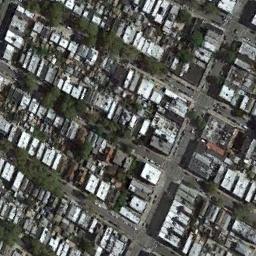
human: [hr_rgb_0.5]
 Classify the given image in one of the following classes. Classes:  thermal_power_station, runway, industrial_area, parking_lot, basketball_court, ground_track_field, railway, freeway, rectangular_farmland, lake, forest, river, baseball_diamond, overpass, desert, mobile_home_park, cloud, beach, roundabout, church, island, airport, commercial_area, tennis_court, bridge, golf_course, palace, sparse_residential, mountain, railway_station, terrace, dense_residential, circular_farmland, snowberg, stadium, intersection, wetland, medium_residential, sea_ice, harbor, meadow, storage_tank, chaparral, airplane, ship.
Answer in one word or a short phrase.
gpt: dense_residential